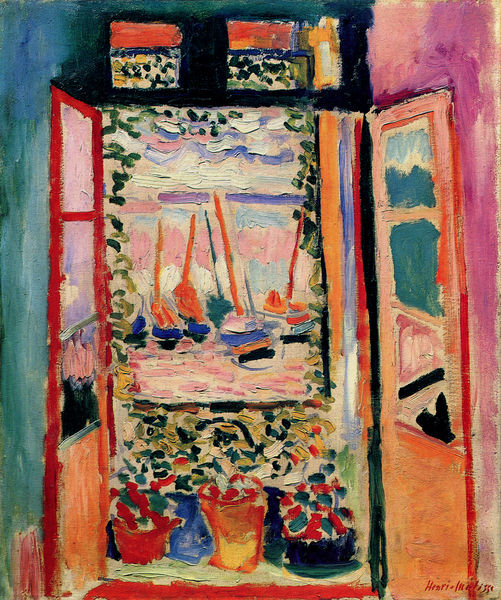
Titel: La fenêtre ouverte
Künstler: Henri Matisse
Institution: Collection Mrs. John Hay Whitney
Schlagwörter: blau, blätter, flügel, gemälde, himmel, meer, wasser, weiß, wolken, gelb, grün, impressionismus, landschaft, see, ufer, abend, blume, blumen, braun, bunt, fenster, frankreich, glas, licht, orange, schwarz, tür, zimmer, ausblick, blick, blüten, rot, wolke, expressionismus, fauves, malerei, wand, öl, horizont, gitter, sonne, interieur, pflanze, pflanzen, rosa, boot, boote, garten, aussicht, balkon, blumentopf, topf, küste, schiff, schiffe, segel, segelboot, segelschiffe, strand, wellen, ruhe, mast, moderne, segelschiff, farben, mauer, lila, violett, linien, hafen, masten, wein, duktus, türflügel, vasen, segelboote, segeln, gauguin, blumentöpfe, pink, töpfe, offen, scheiben, öffnung, efeu, expressiv, gaugin, fensterbank, fensterbrett, fensterflügel, topfpflanzen, blumenstöcke, fenstersims, matisse, mittelmeer, henri matisse, yachten, pfalnze, yachthafen, gestrichelt, fauvismus, nizza, cyan, fenstertür, magenta, eigenfarben, fremdfarben, masteb, pfanzen, weinbaum